Interaction volume radius: 5 \u00c5
Interaction volume height: 25 \u00c5
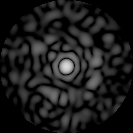
Disorder parameter: 0.8136